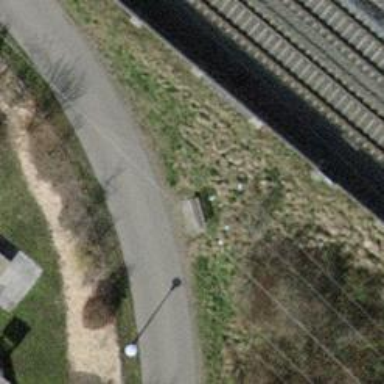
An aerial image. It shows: Bench for seating.